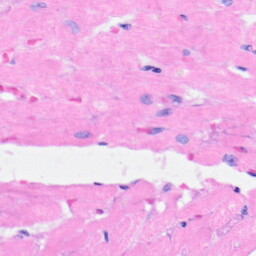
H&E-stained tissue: Heart